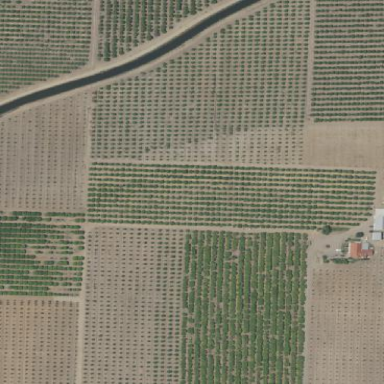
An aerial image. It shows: Orange orchard with rows of orange trees.